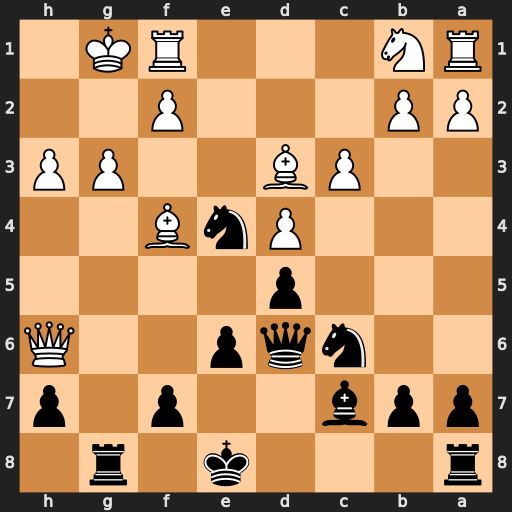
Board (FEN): r3k1r1/ppb2p1p/2nqp2Q/3p4/3PnB2/2PB2PP/PP3P2/RN3RK1
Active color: b
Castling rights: q
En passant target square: -
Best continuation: Qxf4 Qxf4 Bxf4